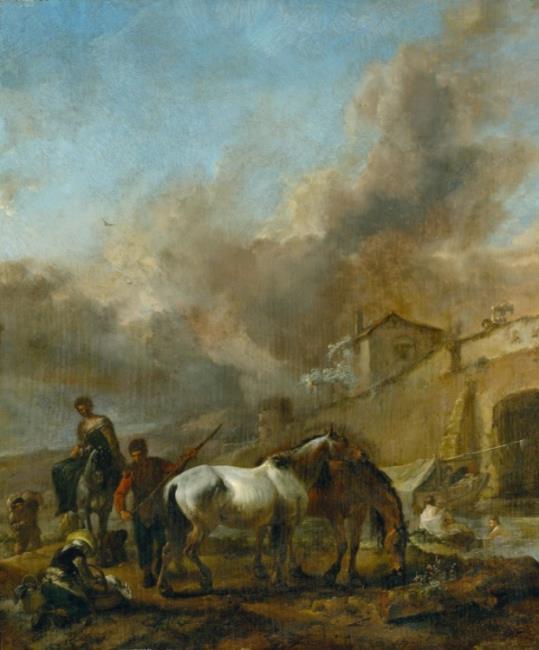
Title: People and horses by a river with a village in the background
Artist: Philips Wouwerman
Earliest date: 1645
Latest date: 1650
Genre: painting
Iconography: cattle
Keywords: hilly landscape, river, stone bridge, house, boat, shore (landform), horse, figure from behind, man, woman, dog, horsewoman, traveler, hawker, swimming, lamb, basket, graze, stick